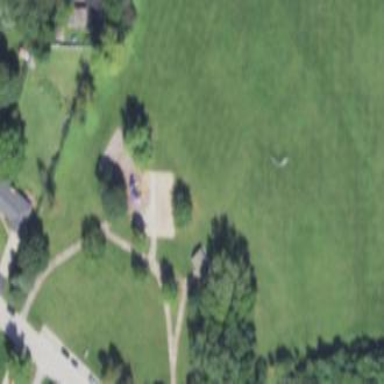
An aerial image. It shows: Lovely park for leisure and relaxation.